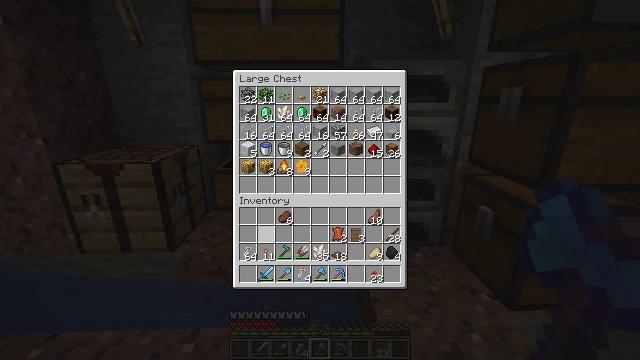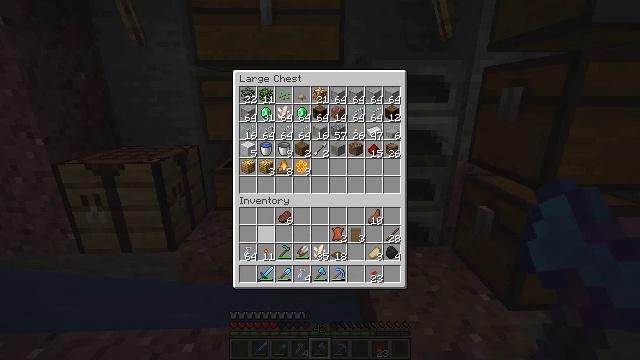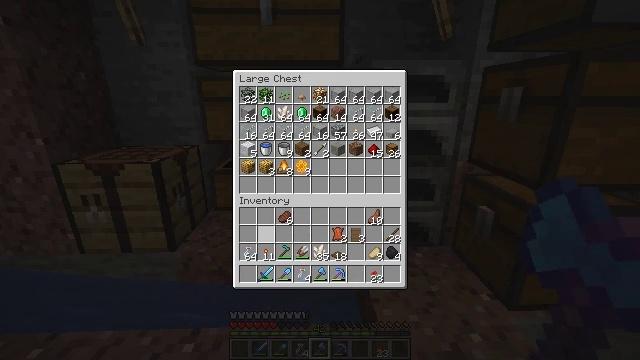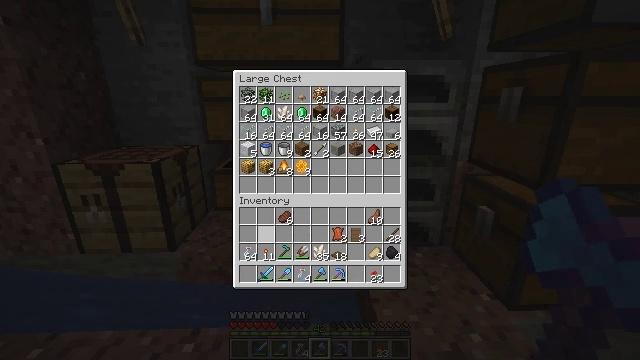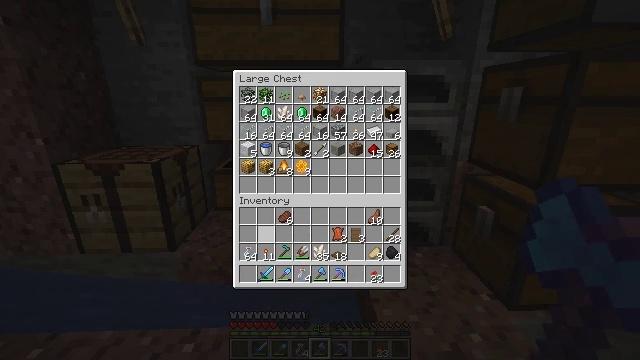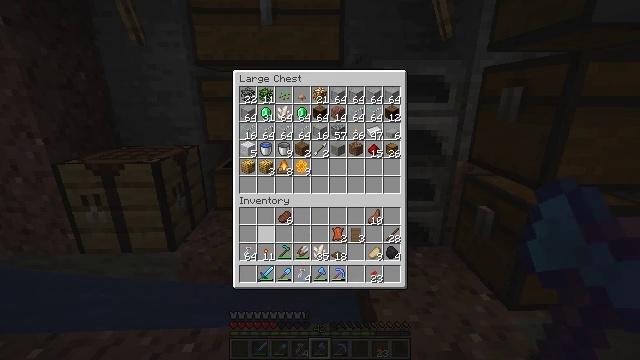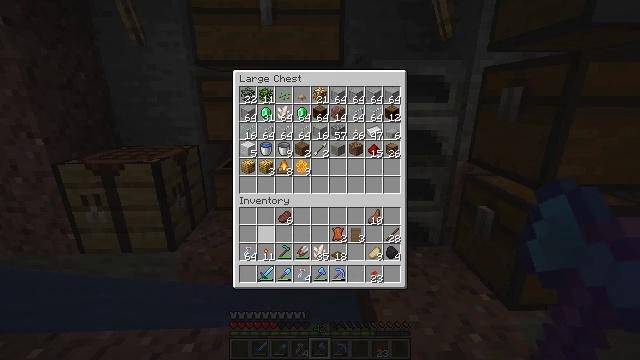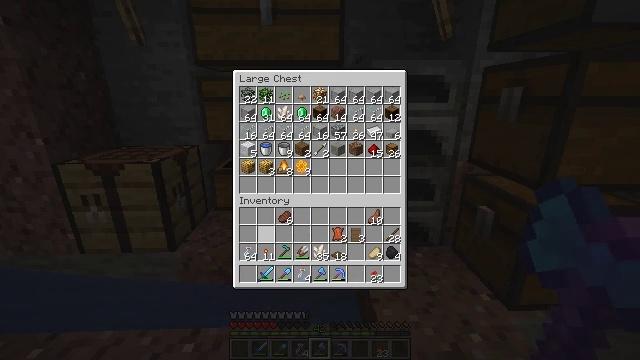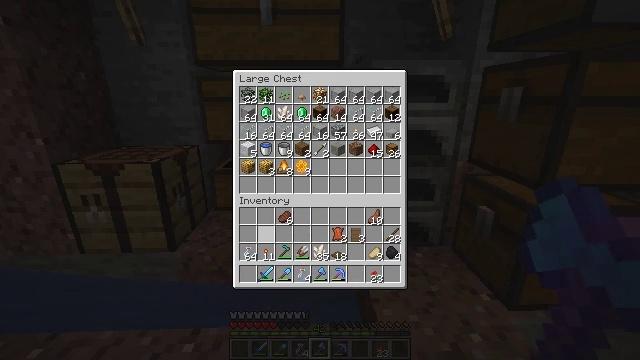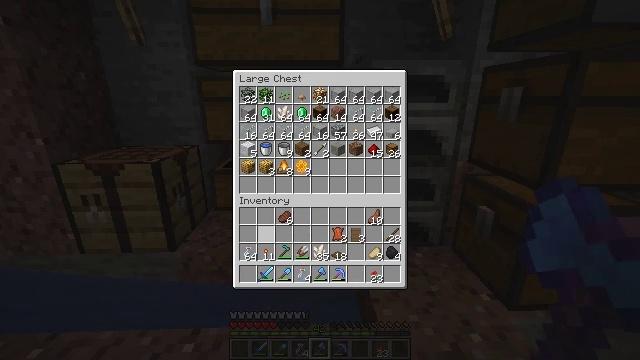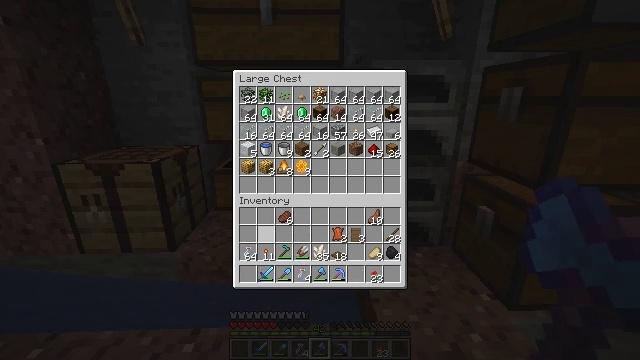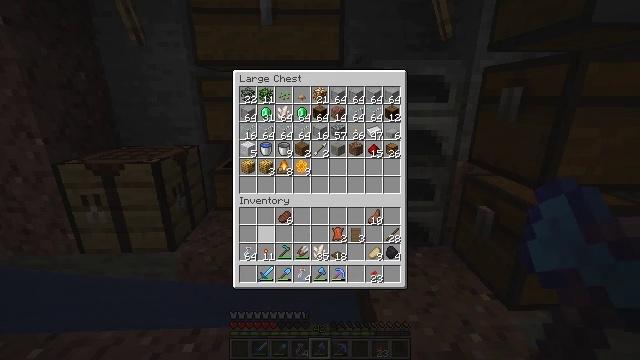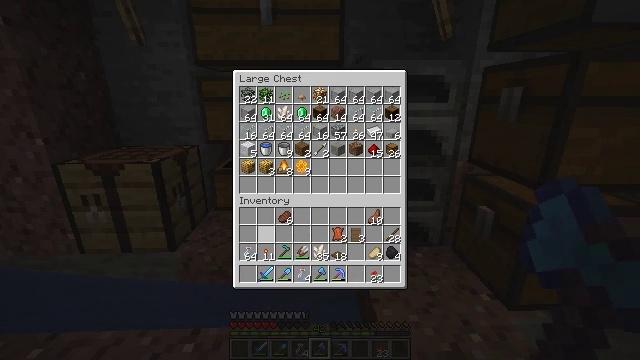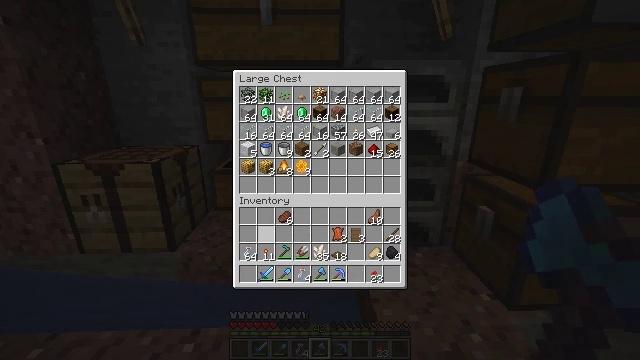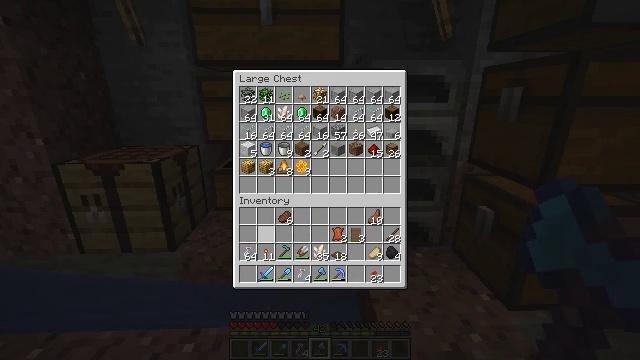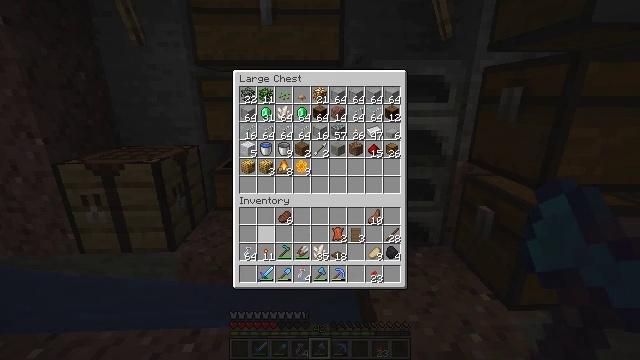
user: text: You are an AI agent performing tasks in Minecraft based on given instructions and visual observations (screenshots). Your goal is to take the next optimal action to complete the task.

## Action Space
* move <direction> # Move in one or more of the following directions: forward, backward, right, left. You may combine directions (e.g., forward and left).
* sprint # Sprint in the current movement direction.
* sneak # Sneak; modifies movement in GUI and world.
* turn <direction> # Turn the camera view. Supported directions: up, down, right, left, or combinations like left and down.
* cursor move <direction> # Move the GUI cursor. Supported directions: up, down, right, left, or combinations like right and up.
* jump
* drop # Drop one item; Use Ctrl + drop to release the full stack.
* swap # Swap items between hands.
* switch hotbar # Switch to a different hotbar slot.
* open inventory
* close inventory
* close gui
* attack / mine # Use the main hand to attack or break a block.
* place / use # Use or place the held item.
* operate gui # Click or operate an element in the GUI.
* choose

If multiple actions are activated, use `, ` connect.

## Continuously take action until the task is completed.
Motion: motion action
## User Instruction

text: Craft a glass bottle.
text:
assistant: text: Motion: no_op
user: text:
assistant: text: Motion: no_op
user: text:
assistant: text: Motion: no_op
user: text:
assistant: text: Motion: no_op
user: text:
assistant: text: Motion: no_op
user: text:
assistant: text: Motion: no_op
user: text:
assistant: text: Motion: no_op
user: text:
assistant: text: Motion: no_op
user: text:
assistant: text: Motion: no_op
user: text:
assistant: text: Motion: no_op
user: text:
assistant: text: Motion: no_op
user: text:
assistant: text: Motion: no_op
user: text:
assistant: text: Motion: no_op
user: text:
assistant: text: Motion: no_op
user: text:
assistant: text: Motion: no_op
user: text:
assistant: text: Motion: no_op
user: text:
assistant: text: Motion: no_op
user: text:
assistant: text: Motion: no_op
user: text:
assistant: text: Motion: no_op
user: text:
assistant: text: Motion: no_op
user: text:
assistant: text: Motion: no_op
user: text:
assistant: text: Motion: no_op
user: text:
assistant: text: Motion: no_op
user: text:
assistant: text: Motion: no_op
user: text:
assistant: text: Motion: no_op
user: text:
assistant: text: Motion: no_op
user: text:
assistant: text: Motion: no_op
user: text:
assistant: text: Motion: no_op
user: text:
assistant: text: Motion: no_op
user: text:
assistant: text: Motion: no_op